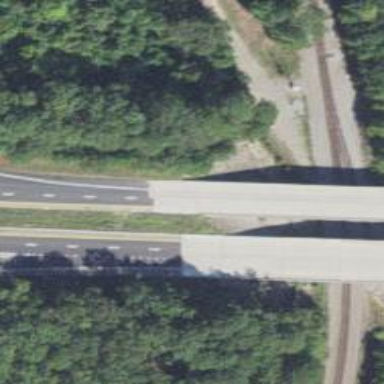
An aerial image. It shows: This image shows trunk highway that functions as expressway.